Question: I'm new to using , and running into an issue getting the first project I need to work on set up locally. I've gone through and set up the application locally, but when I try to access the home page I receive the following exception error:
> Fatal error: Uncaught exception
'Zend\ModuleManager\Exception\RuntimeException' with message 'Module
(Application) could not be initialized.' in
/var/www/myproject/vendor/ZF2/library/Zend/ModuleManager/ModuleManager.php
on line 140Zend\ModuleManager\Exception\RuntimeException: Module (Application)
could not be initialized. in
/var/www/myproject/vendor/ZF2/library/Zend/ModuleManager/ModuleManager.php
on line 140
There is also some output being echoed from a Call Stack trace.. not sure if it will be helpful in resolving this:
'''
getApplication()->getEventManager(); $moduleRouteListener = new ModuleRouteListener(); $moduleRouteListener->attach($eventManager); $this->initDatabase($e); } public function initDatabase($e) { Feature\GlobalAdapterFeature::setStaticAdapter($e->getApplication()->getServiceManager()->get('Zend\Db\Adapter\Adapter')); } public function getConfig() { return include __DIR__ . '/config/module.config.php'; } public function getServiceConfig() { return array( 'factories' => array( 'dbadapter' => new Zfe\Factory('db'), ), ); } public function getAutoloaderConfig() { return array( 'Zend\Loader\StandardAutoloader' => array( 'namespaces' => array( __NAMESPACE__ => __DIR__ . '/src/' . __NAMESPACE__, ), ), ); } }
'''
An image with the full stack trace and errors:

There was a very similar question already posted about this topic: <URL> .
Reading through that posting I followed the suggested answers recommendations of setting an absolute path for within 'application.config.php', however this did not affect my problem.
'application.config.php' excerpt:
> '''
'module_paths' => array(
__DIR__.'/../module',
'./vendor',
),
'''
'''
<?
namespace Application;
use Zend\Db\TableGateway\Feature;
use Zend\Mvc\ModuleRouteListener;
use Zend\Mvc\MvcEvent;
use Zend\ModuleManager\Feature\ServiceProviderInterface;
use Model;
use Zfe;
class Module implements ServiceProviderInterface {
public function onBootstrap(MvcEvent $e) {
$eventManager = $e->getApplication()->getEventManager();
$moduleRouteListener = new ModuleRouteListener();
$moduleRouteListener->attach($eventManager);
$this->initDatabase($e);
}
public function initDatabase($e) {
Feature\GlobalAdapterFeature::setStaticAdapter($e->getApplication()->getServiceManager()->get('Zend\Db\Adapter\Adapter'));
}
public function getConfig() {
return include __DIR__ . '/config/module.config.php';
}
public function getServiceConfig() {
return array(
'factories' => array(
'dbadapter' => new Zfe\Factory('db'),
),
);
}
public function getAutoloaderConfig() {
return array(
'Zend\Loader\StandardAutoloader' => array(
'namespaces' => array(
__NAMESPACE__ => __DIR__ . '/src/' . __NAMESPACE__,
),
),
);
}
}
'''
Any insight as to where I could look to start debugging this would be much appreciated!
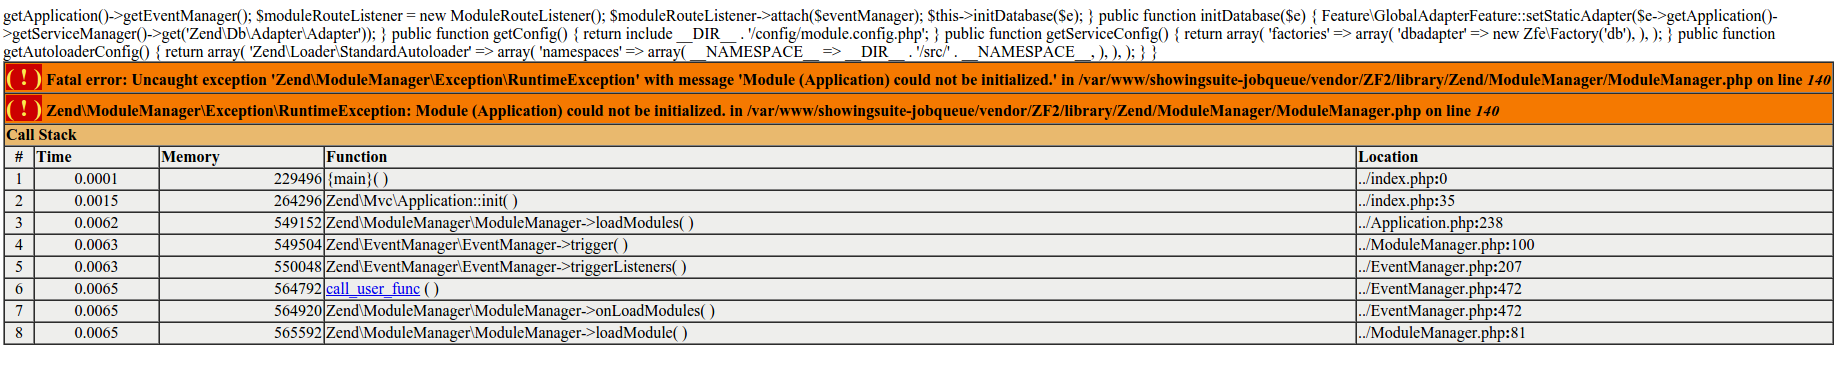
Answer: As per my comment, the error indicates ZF couldn't find the module class. In this case it is because a short open tag is being used ('<?' instead of '<?php'). PHP code being output is generally a good indicator of this.